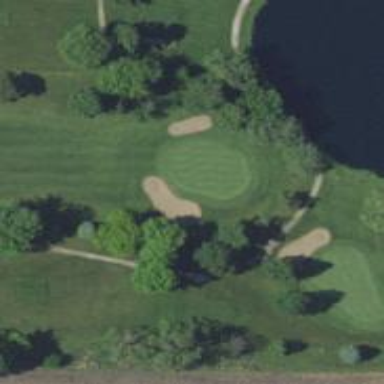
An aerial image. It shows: View of golf hole.